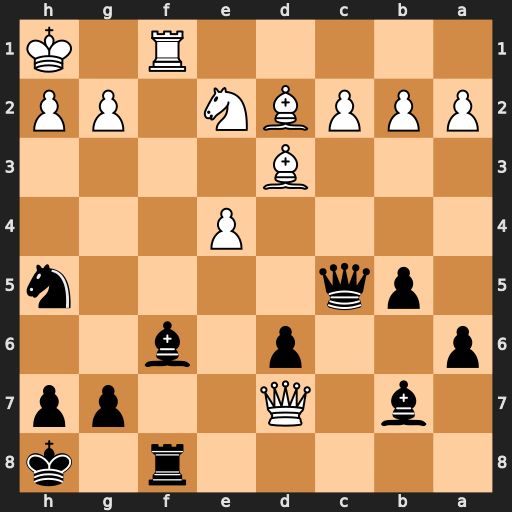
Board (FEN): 5r1k/1b1Q2pp/p2p1b2/1pq4n/4P3/3B4/PPPBN1PP/5R1K
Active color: b
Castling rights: -
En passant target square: -
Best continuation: Bc8 b4 Qb6 Be3 Qxe3